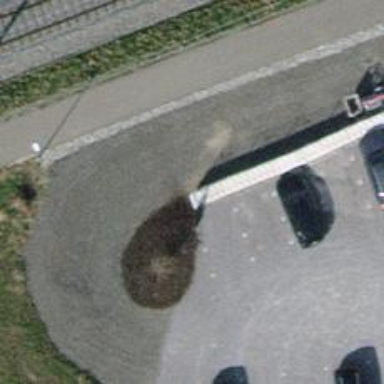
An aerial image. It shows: Retaining wall made of concrete.